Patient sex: M
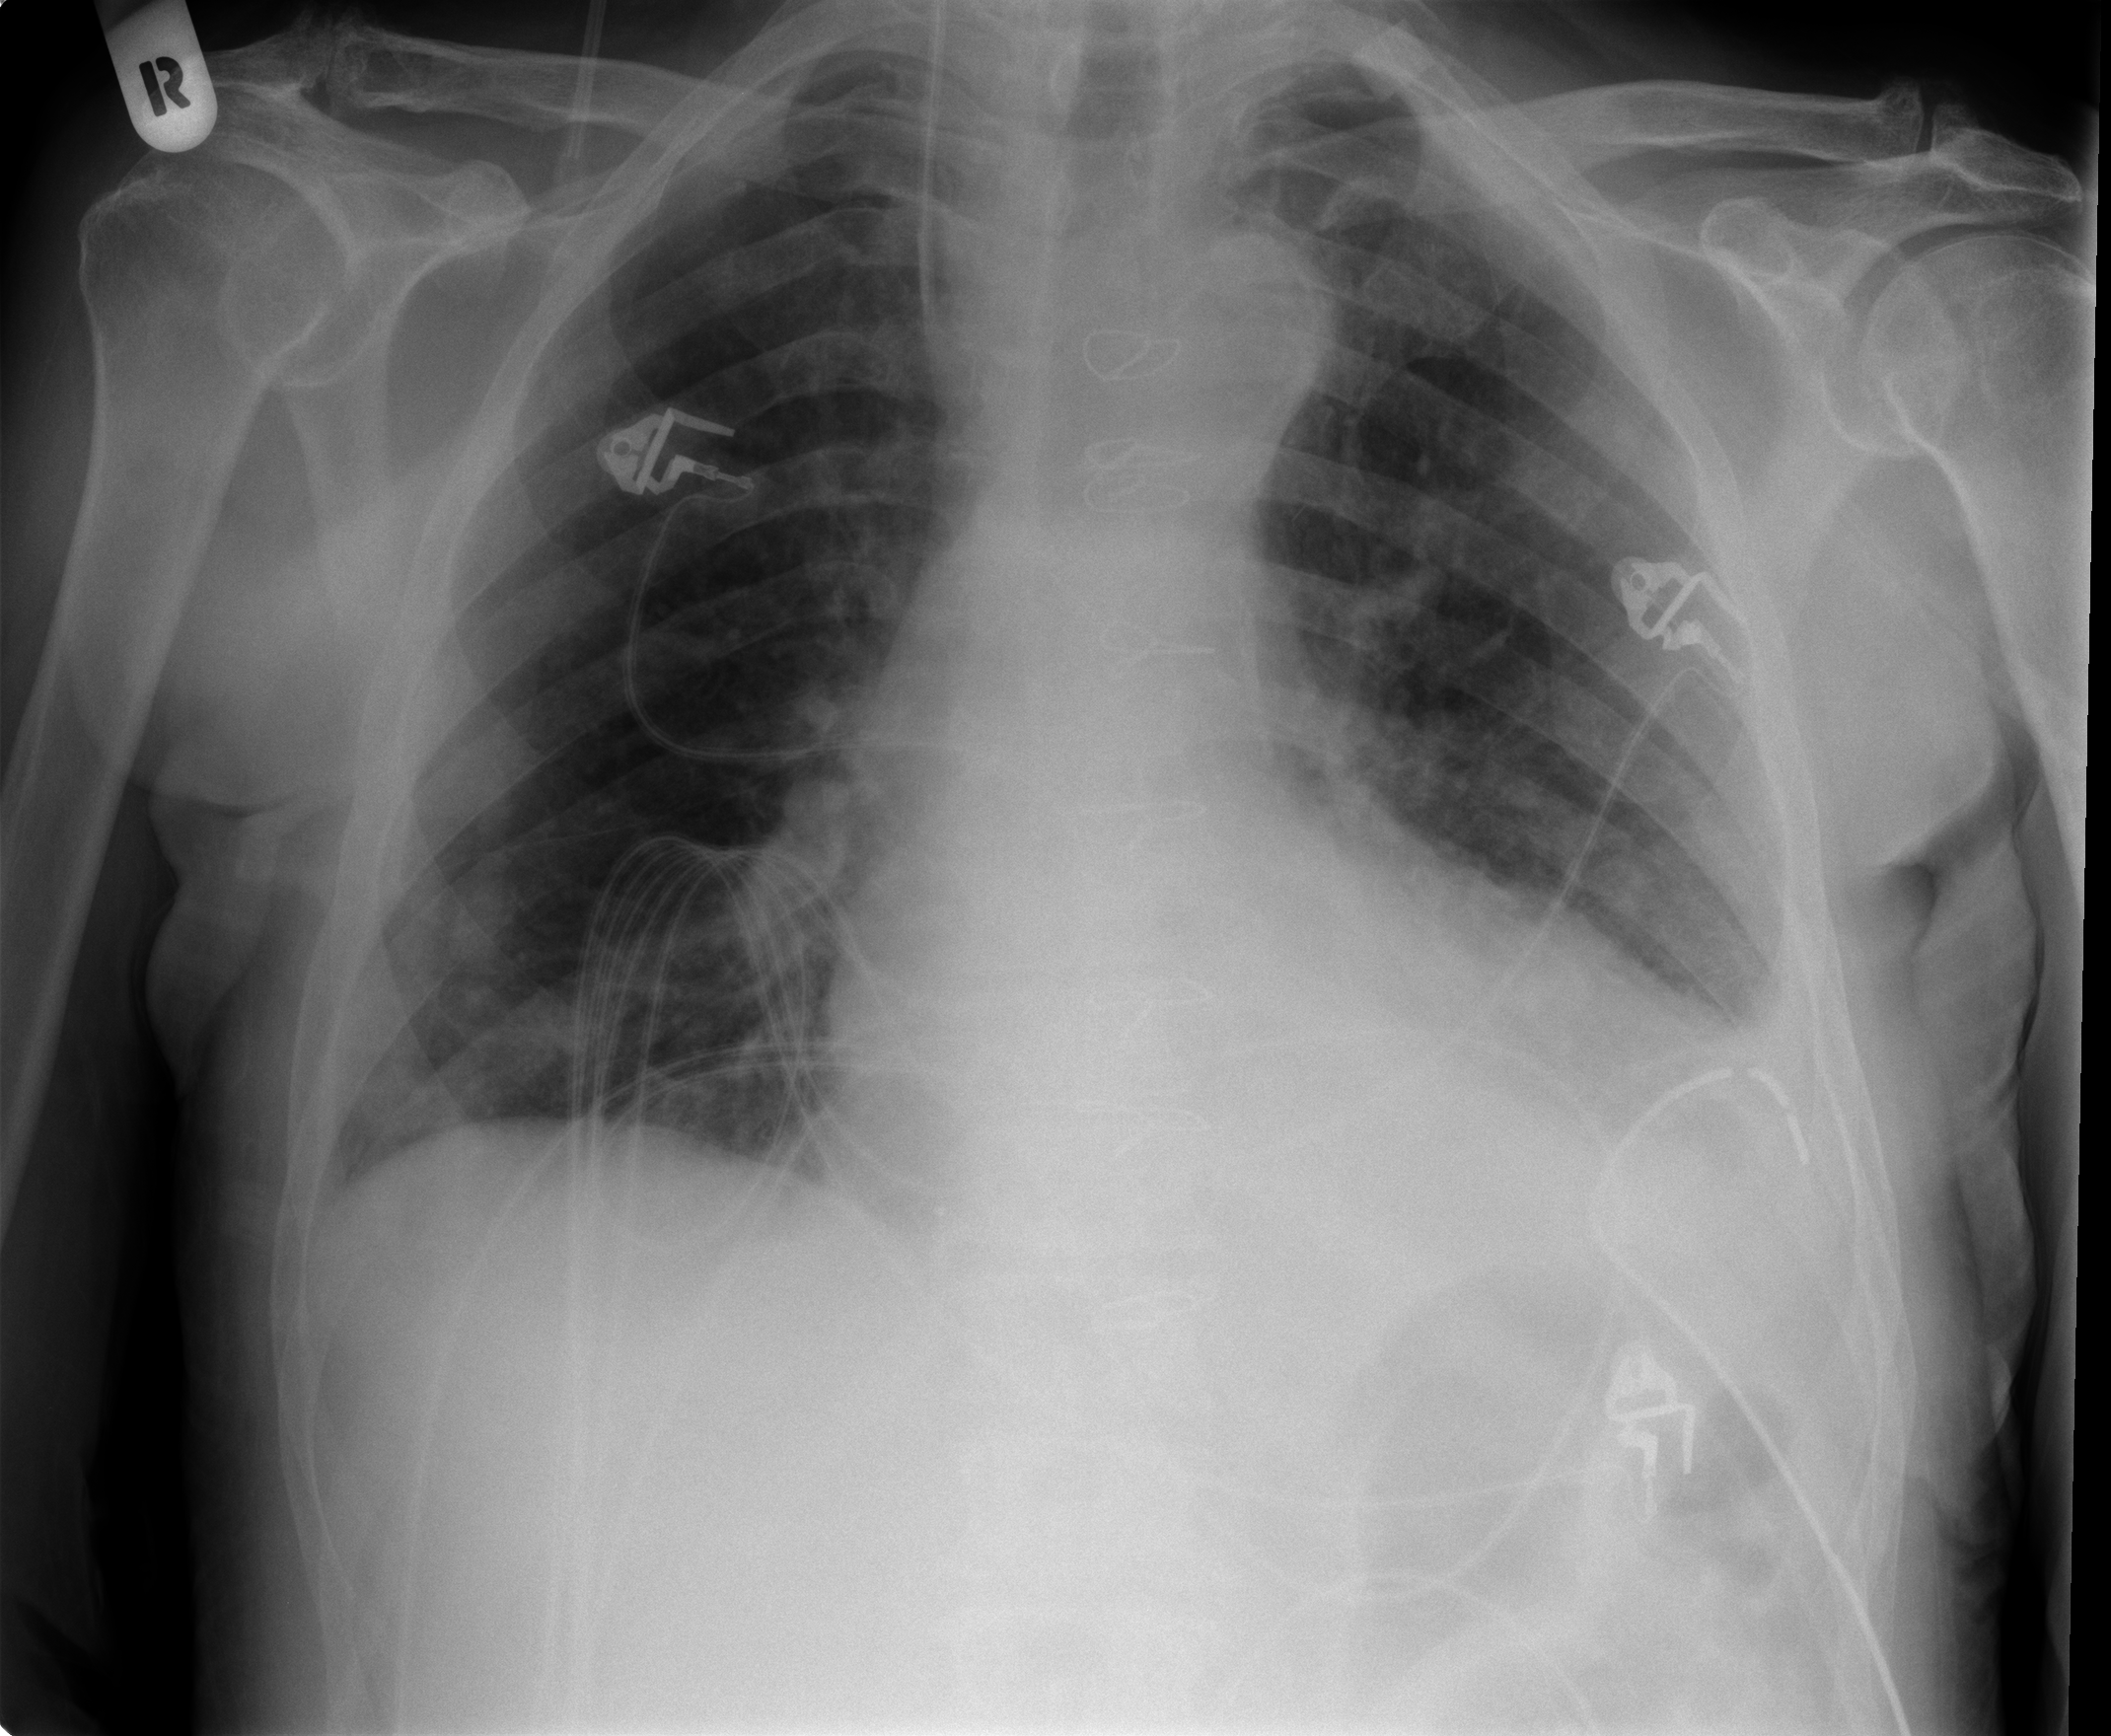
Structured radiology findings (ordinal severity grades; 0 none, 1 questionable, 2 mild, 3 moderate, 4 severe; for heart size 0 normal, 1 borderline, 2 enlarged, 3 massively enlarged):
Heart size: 0
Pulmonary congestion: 2
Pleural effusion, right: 0
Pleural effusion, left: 2
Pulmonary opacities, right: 1
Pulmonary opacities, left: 2
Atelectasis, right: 2
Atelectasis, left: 2